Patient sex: F
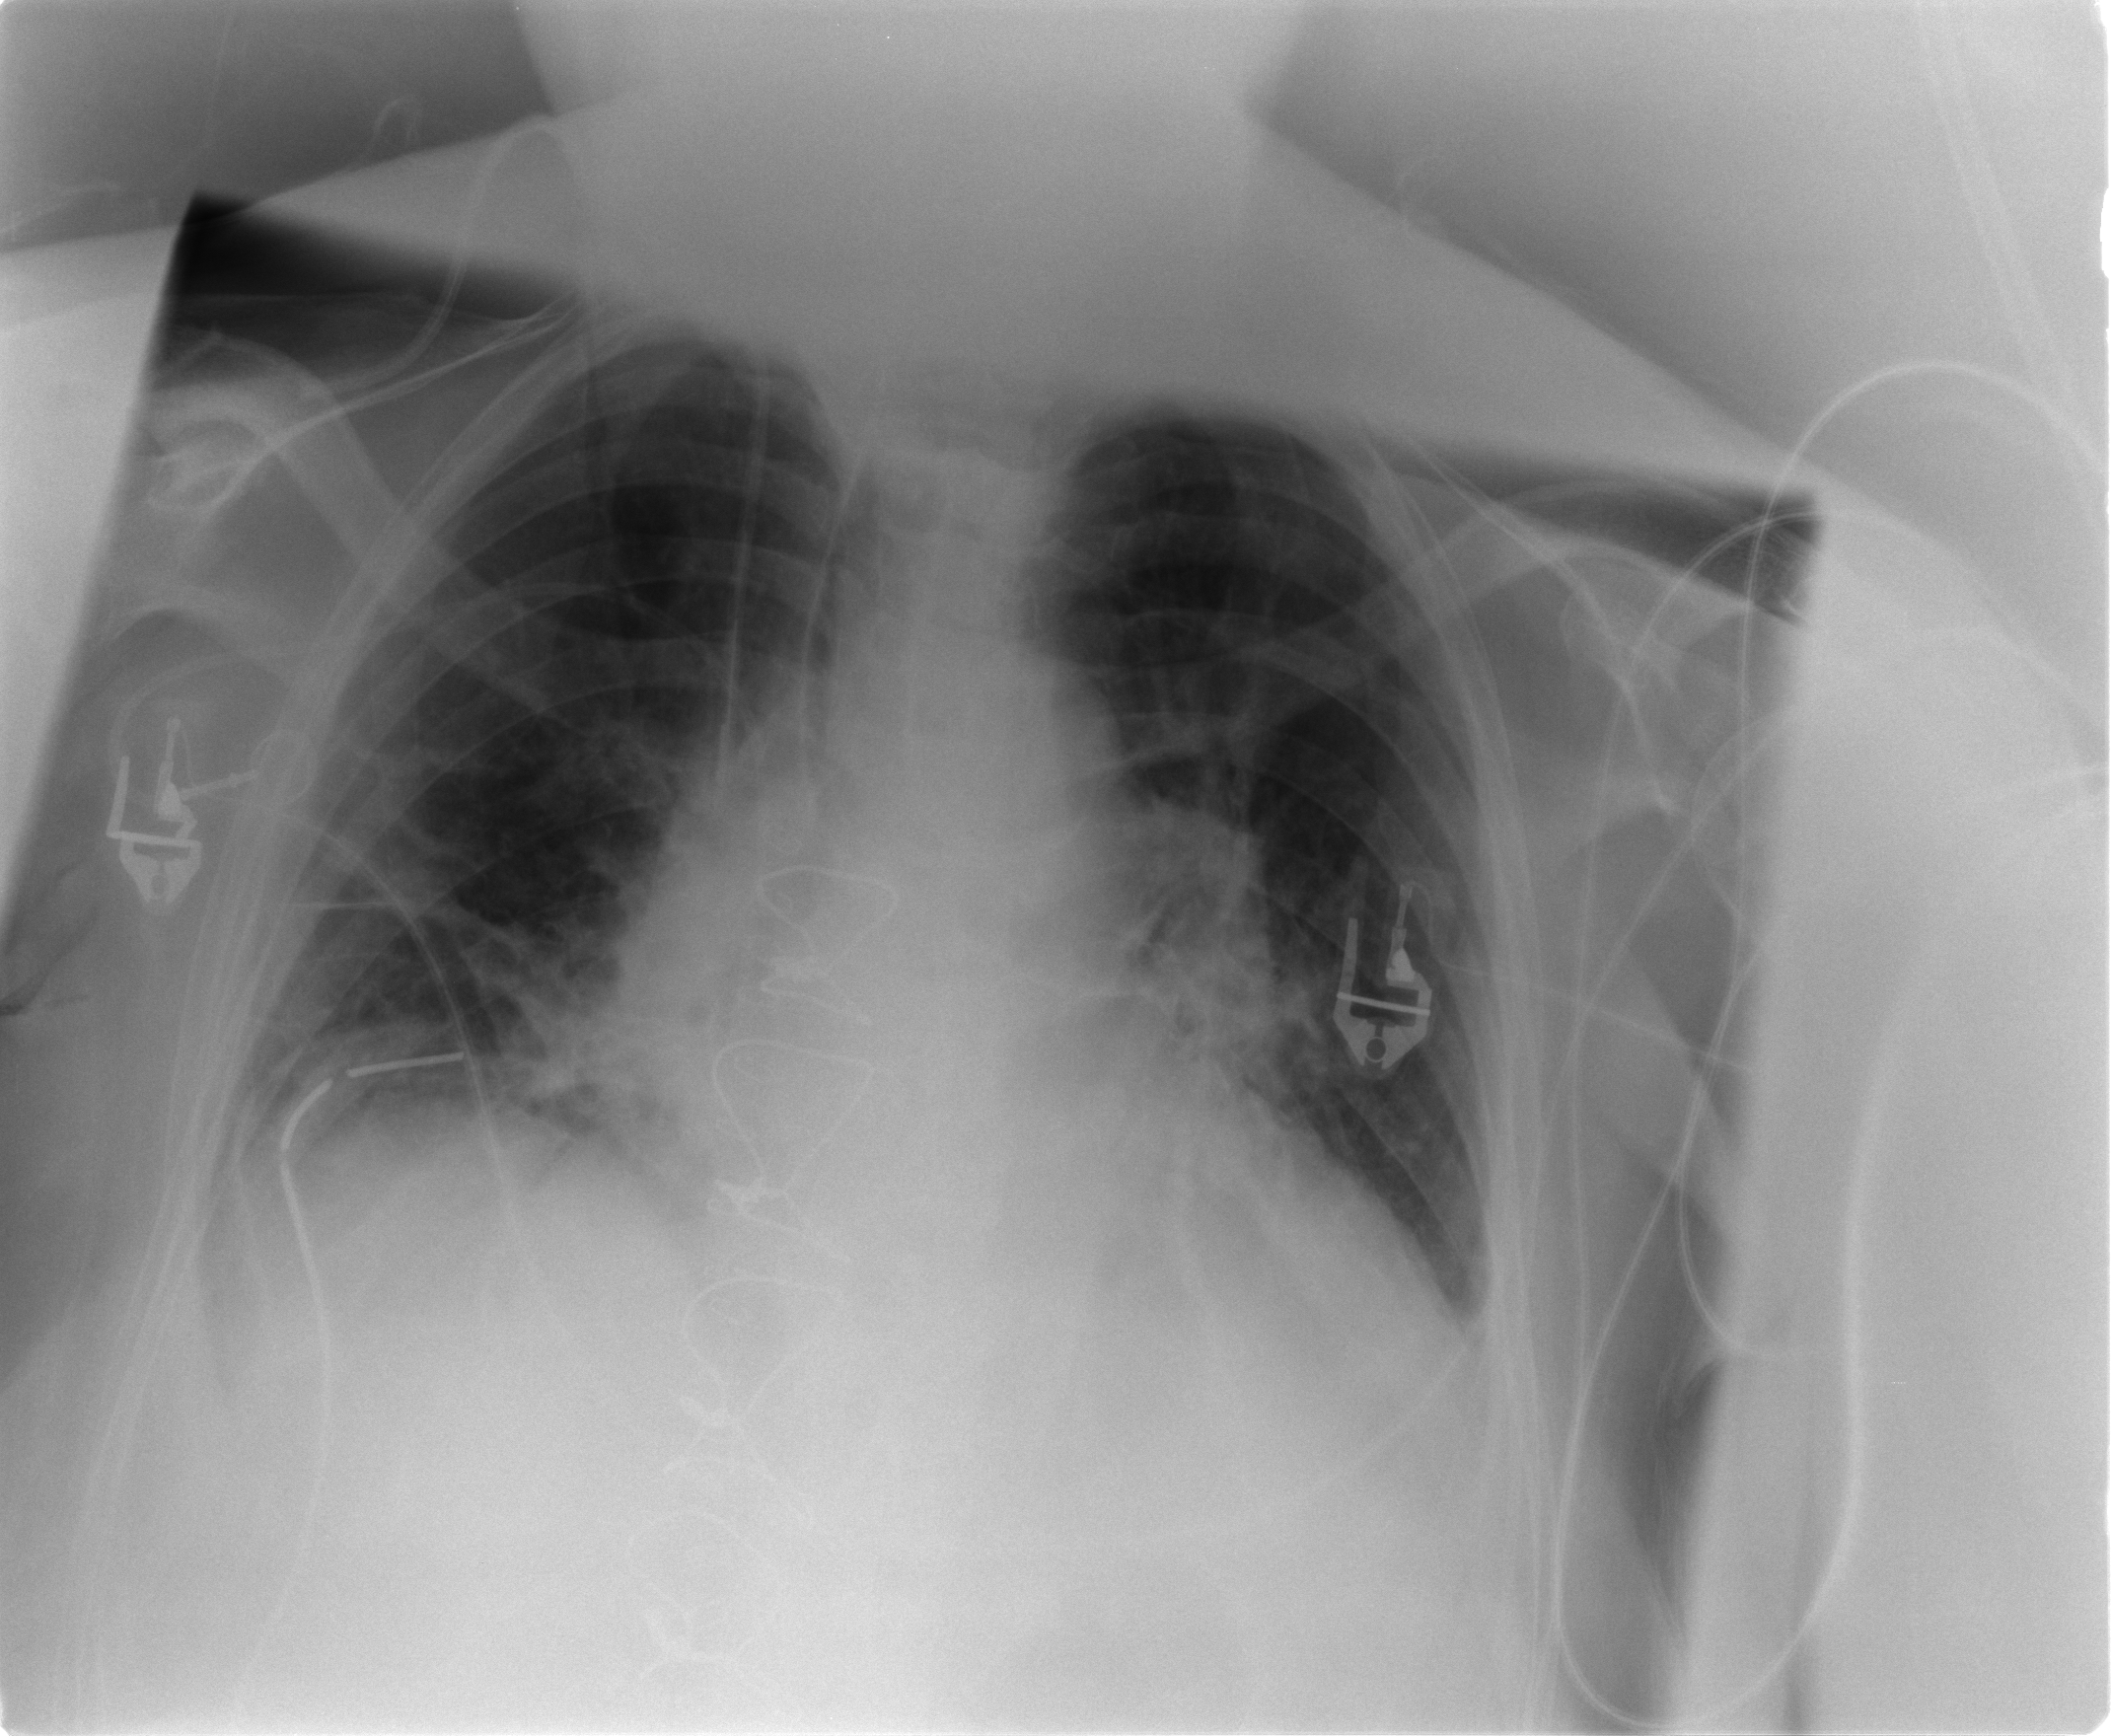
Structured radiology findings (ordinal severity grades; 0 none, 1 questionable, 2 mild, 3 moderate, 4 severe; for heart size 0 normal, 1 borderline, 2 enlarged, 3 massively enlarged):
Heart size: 1
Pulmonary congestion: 2
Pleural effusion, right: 1
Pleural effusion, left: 1
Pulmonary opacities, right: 0
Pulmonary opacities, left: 0
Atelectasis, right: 2
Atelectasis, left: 2